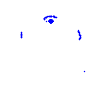
Particle: electron